Field crop: maize
Growth stage: 2
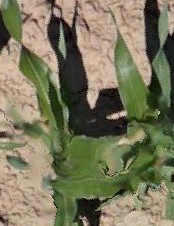
Species: maize